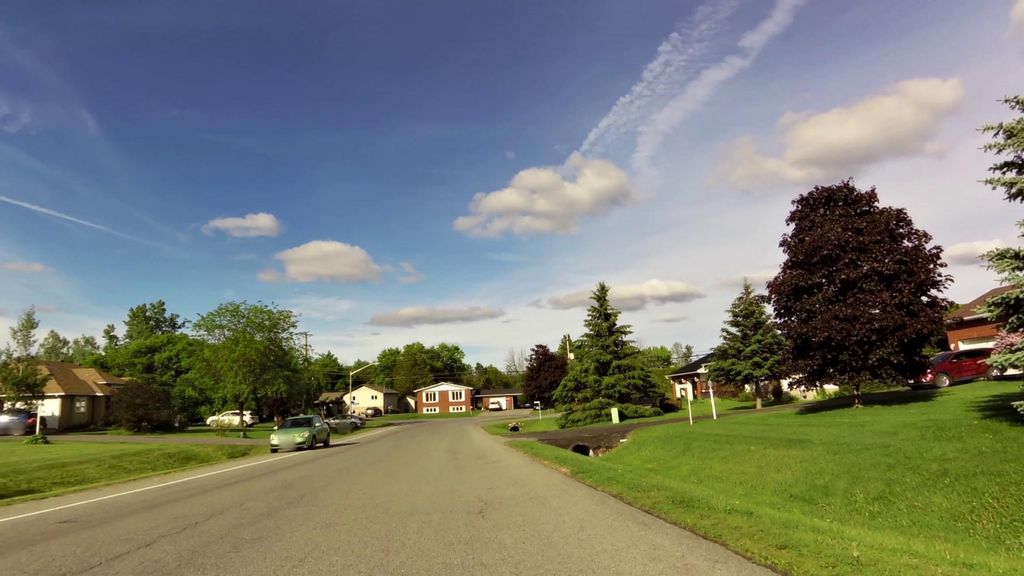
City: ottawa-gatineau